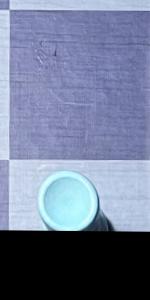
Label: Rook_White